Question: Here data and hypithesis:
'''
set.seed(1234)
myd <- data.frame (X = rnorm (100), Y = rnorm (100, 10, 3))
'''
just catorizing X and Y, sometime this may be different variable than X and Y
and is category itself
'''
myd$xcat <- cut (myd$X, 10)
myd$ycat <- cut (myd$Y, 10)
'''
I want to make nice plot like the following, where the catories are plotting as strip of heatmap plots

'''
require(ggplot2)
ggplot(myd, aes(x=X, y=Y)) + geom_point(shape=1) + theme_bw()
'''
Is this possible ggplot2 or other packages or need a specialized solution?
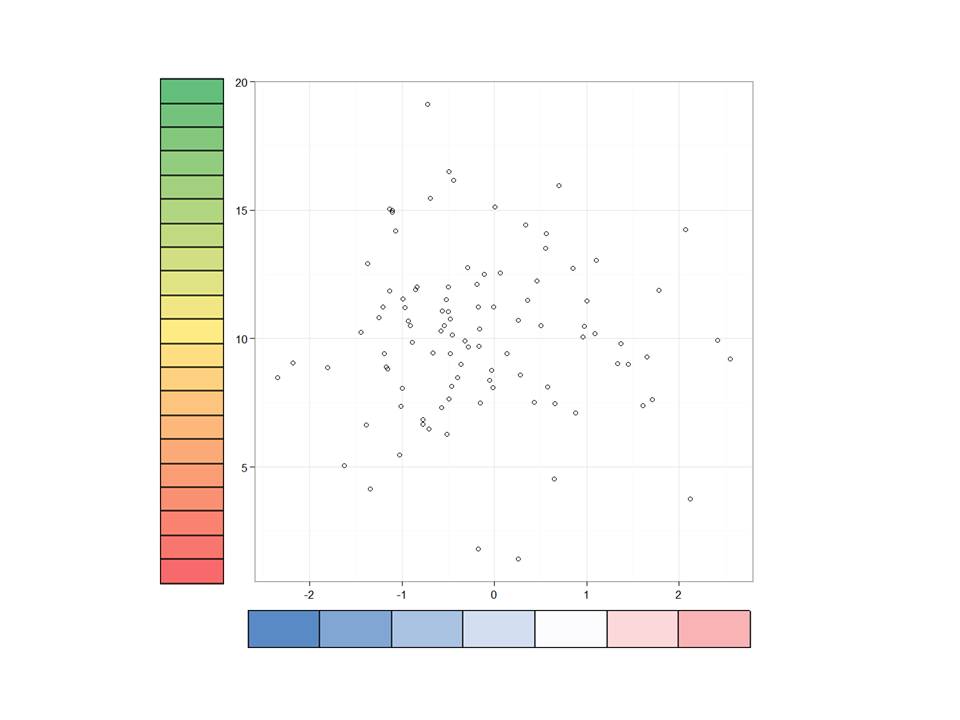
Answer: One way to achieve this is to make three separate plots with 'ggplot2' and then use 'viewport()' and 'grid.layout()' to arrange them together.
First plot contains just middle part (scatter plot). 'px' and 'py' are heatmaps (made with 'geom_tile()') for the x and y axis. Most important part is to use the same 'theme()' settings in plots (just change x to y). Used 'color="white"' for some elements to ensure that there is a place for that element (to have correct dimensions) but they are not visible on plot.
'''
#Scatter plot without axis titles
p<-ggplot(myd, aes(x=X, y=Y)) + geom_point(shape=1) +
theme_bw() + theme(axis.title=element_blank())
#tile plot for the x axis
px<-ggplot(myd,aes(x=xcat,y=1,fill=xcat))+geom_tile()+
scale_x_discrete(expand=c(0,0))+
scale_fill_hue(h=c(0,180))+
scale_y_continuous(expand=c(0,0),breaks=1,labels="10")+
theme(legend.position="none",
axis.title=element_blank(),
axis.text.x=element_blank(),
axis.ticks.x=element_blank(),
axis.text.y=element_text(color="white"),
axis.ticks.y=element_line(color="white"))
#tile plot for the y axis
py<-ggplot(myd,aes(x=1,y=ycat,fill=ycat))+geom_tile()+
scale_y_discrete(expand=c(0,0))+
scale_x_continuous(expand=c(0,0),breaks=1,labels="1")+
scale_fill_hue(h=c(181,360))+
theme(legend.position="none",
axis.title=element_blank(),
axis.text.y=element_blank(),
axis.ticks.y=element_blank(),
axis.text.x=element_text(color="white"),
axis.ticks.x=element_line(color="white"))
#Define layout for the plots (2 rows, 2 columns)
layt<-grid.layout(nrow=2,ncol=2,heights=c(7/8,1/8),widths=c(1/8,7/8),default.units=c('null','null'))
#View the layout of plots
grid.show.layout(layt)
#Draw plots one by one in their positions
grid.newpage()
pushViewport(viewport(layout=layt))
print(py,vp=viewport(layout.pos.row=1,layout.pos.col=1))
print(p,vp=viewport(layout.pos.row=1,layout.pos.col=2))
print(px,vp=viewport(layout.pos.row=2,layout.pos.col=2))
'''